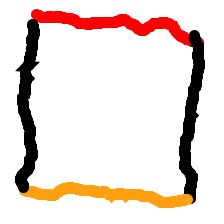
Shape: square